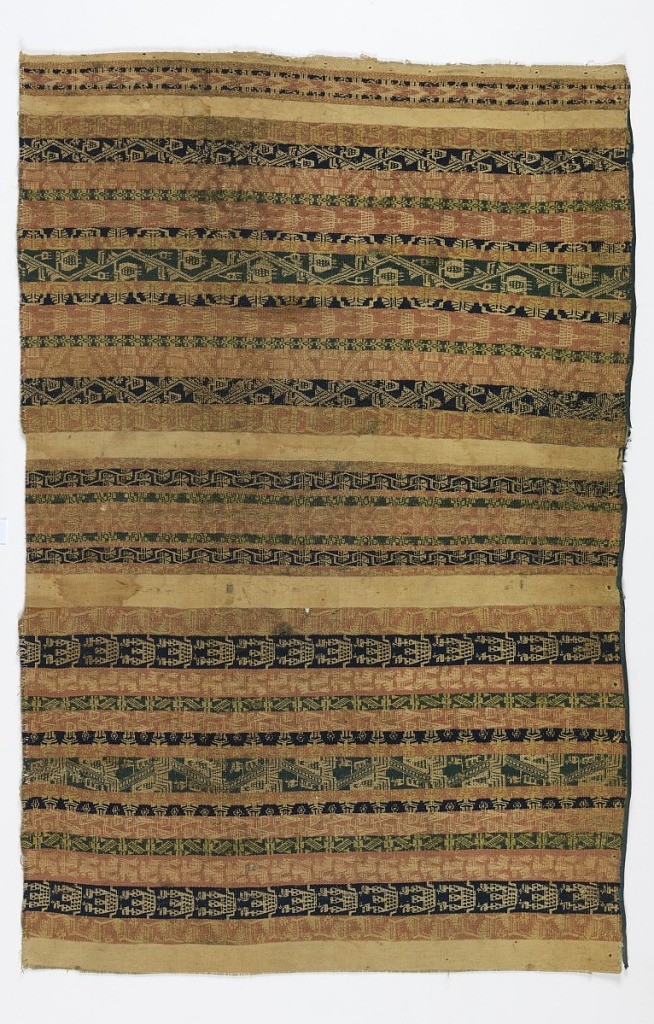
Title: Textile
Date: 18th century
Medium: wool Technique: warp-faced plain weave; complementary warps in plain weave with inner wefts
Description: Plain repeating stripes of cotton alternating with double-faced warp pattern stripes with figures and animals. Single wool warps (2-ply, S-spun). Dull pink, black, blue, cream.